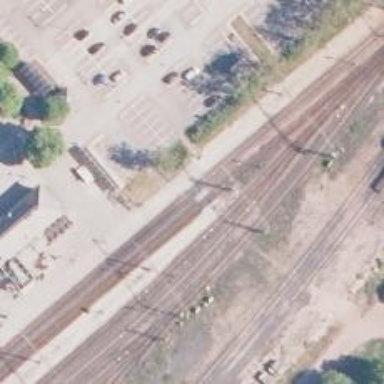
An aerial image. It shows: Crossing for the railway.